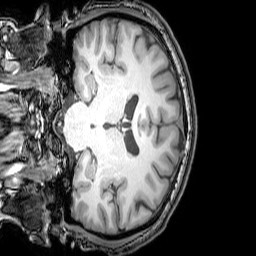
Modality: T1w
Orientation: coronal
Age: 26
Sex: male
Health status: healthy
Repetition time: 0.081 s
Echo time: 0.037 s